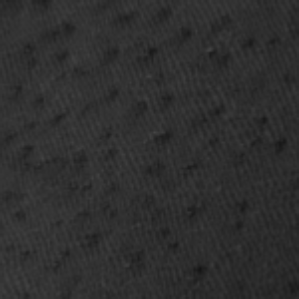
Label: frost